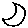
Label: moon